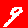
Digit: 9